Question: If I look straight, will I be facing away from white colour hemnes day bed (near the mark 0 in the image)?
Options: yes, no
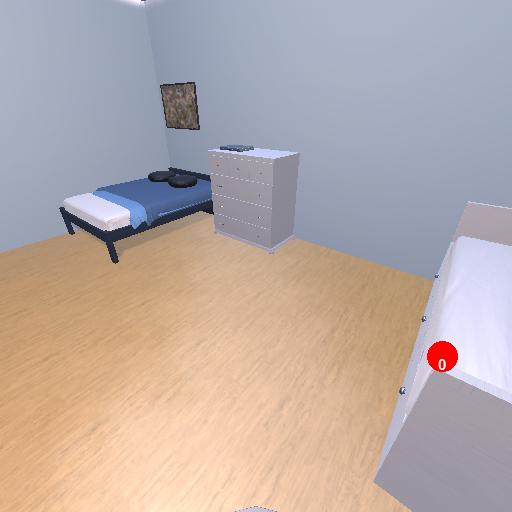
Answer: yes